Question: my issue is: 'excel function(s)'
: as you see in image below, I have a tree or BoM (Bill of Meterial) structure. If a cell has its children, then I need to make calculation for parent cell's proper value.
In the image, yellow bg function means that if the cell has children then value should be calculated with the children's values.
This document will be a living doc., updated as project advances so I know the max # of possible children but I don't know how much of max I will be using at the end of project.
For example:
D3 (Has 2 children initially) may have 5 children 1 year later, and 8 children 4 years later, and 13 children at the end of the project. But can not exceed max (let's say 25)
I require a structure that after all formula template is construct, if I add a new row as a child of D3, then excel must again use new child also with the old children
example:
method: sum children values
initially:
D3 = D4 + D5
after a while a new child added as D6,
D3 = D4 + D5 + D6
I shouldn't do manual settings. My real excel will have thousands of values, and statistical complex calculations

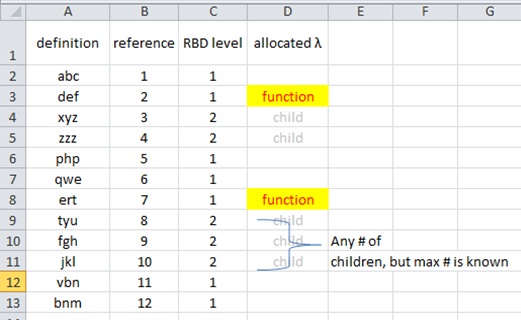
Answer: Ok, here goes, you could:
In column 'F' add the following (in row 3):
'=IF(C3<>C4,IF(C3=1,"Parent","End of Children"),"")'
In column 'G' add the following (in row 3):
'=IF(F3="Parent", MATCH("End of Children",F4:F901, 0),"")'
In column 'E' add the following (in row 3):
'IF(F3="Parent",SUM(INDIRECT("D"&ROW(D3)+1&":D"&ROW(D3)+G3)),"")'
Now drag the values in 'E3', 'F3', 'G3' up and down your dataset.
Column 'E' will have your values.
Hopefully this is a start.